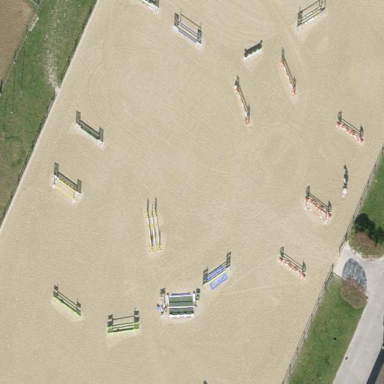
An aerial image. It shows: Equestrian pitch for leisure land activities.